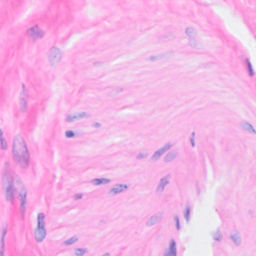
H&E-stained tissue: Breast